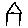
Label: house